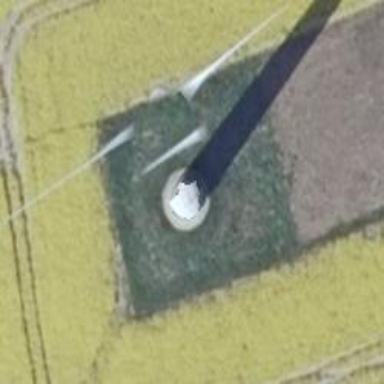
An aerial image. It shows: Wind generator powered by wind. The generator type is horizontal axis and it uses wind turbines.